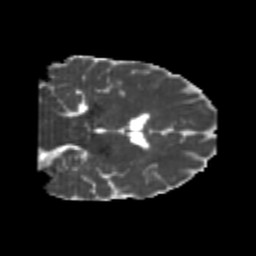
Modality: MD
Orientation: coronal
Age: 22
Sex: male
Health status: healthy
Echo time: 0.074 s